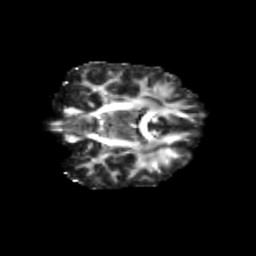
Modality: FA
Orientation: coronal
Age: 31
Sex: female
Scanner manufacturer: siemens
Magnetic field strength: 3 T
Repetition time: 3.5 s
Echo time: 0.125 s